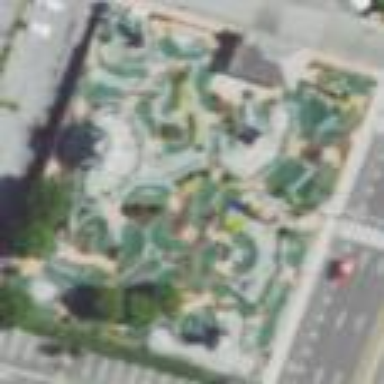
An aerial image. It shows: Miniature golf leisure land.